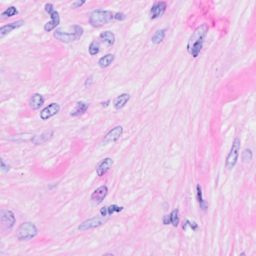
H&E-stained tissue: Breast